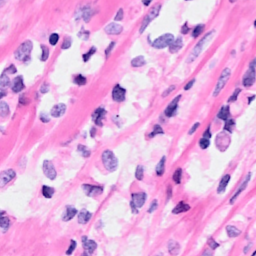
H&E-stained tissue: Breast